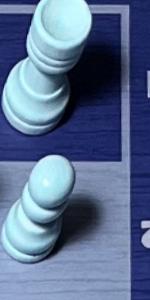
Label: Pawn_White